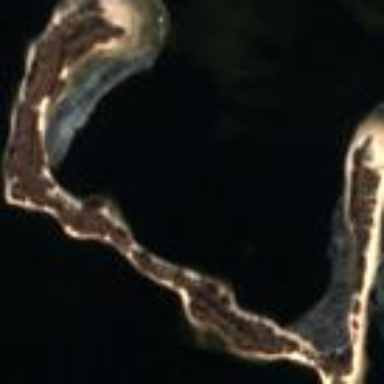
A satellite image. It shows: Islet covered with sandy surface. It is natural sandy place.